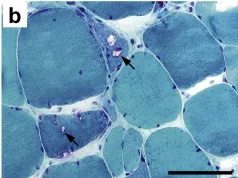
A-f: Histological analysis of the muscle biopsies from patients. : modified Gomori trichrome (mGt), mGt staining revealed the presence of rimmed vacuoles (b, e, black arrows). Bar: 50 microm.
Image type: pathology (methenamine_silver)